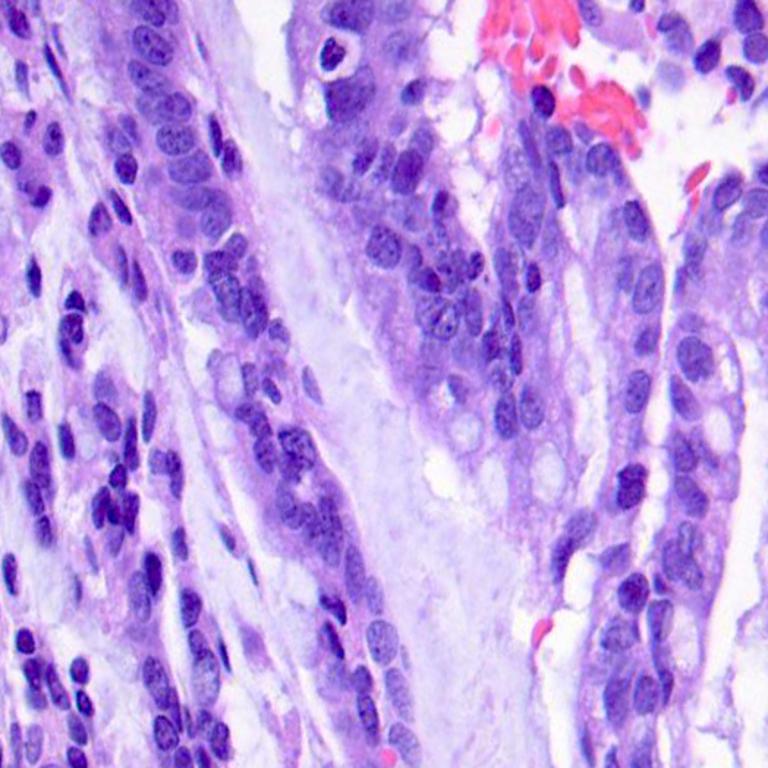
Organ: colon
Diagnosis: adenocarcinomas